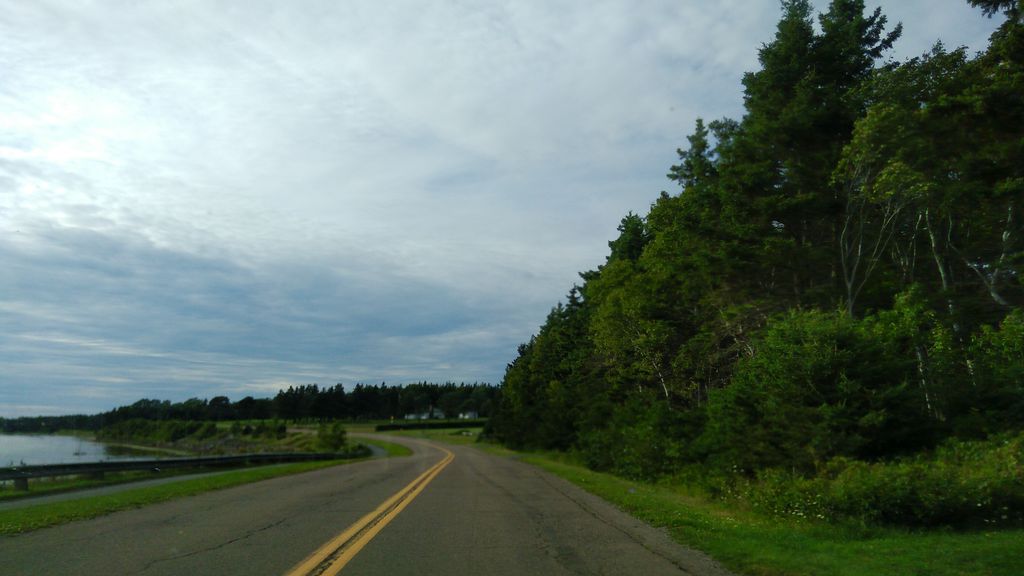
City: charlottetown